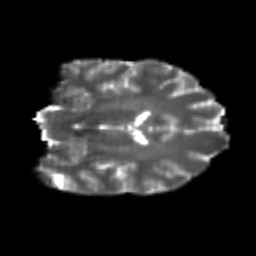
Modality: T2w
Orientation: coronal
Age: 25
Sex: female
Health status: healthy
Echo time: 0.074 s